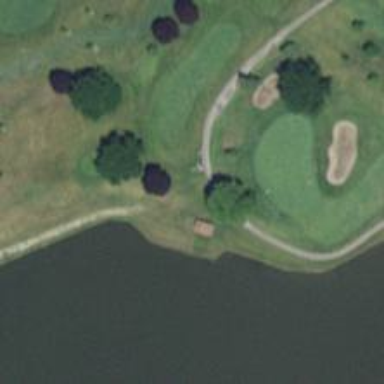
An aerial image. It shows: Service road designated as golf cart path.